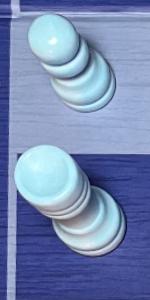
Label: Rook_White